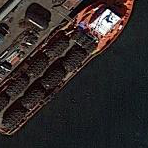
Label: Cargo_ship